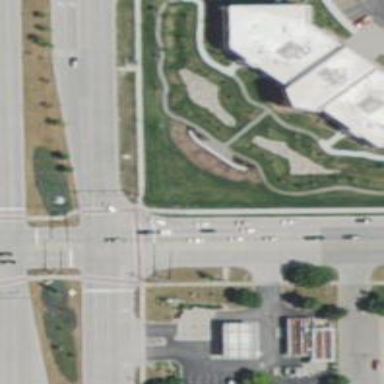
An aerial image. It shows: Crossing with marked lines on the road.